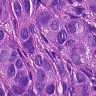
Metastatic tissue present: yes